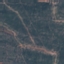
Land use / land cover class: HerbaceousVegetation